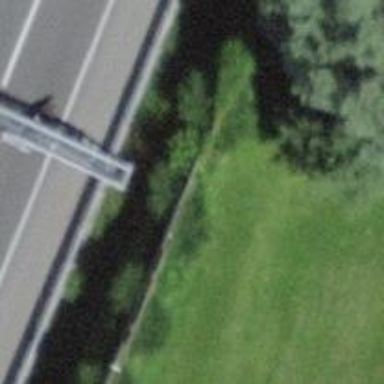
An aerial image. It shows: Gantry with signals.